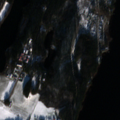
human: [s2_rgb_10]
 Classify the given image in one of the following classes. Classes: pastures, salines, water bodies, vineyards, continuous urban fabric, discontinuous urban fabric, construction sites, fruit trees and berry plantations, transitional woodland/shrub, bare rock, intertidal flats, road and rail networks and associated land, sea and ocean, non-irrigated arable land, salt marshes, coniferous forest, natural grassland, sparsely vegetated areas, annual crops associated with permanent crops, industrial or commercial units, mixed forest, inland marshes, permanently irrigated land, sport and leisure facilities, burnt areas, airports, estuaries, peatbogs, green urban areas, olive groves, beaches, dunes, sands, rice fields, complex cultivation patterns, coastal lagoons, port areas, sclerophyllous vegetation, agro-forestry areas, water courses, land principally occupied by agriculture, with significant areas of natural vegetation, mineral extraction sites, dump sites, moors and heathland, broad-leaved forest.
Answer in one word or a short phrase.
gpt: discontinuous urban fabric, construction sites, sport and leisure facilities, non-irrigated arable land, mixed forest, water bodies